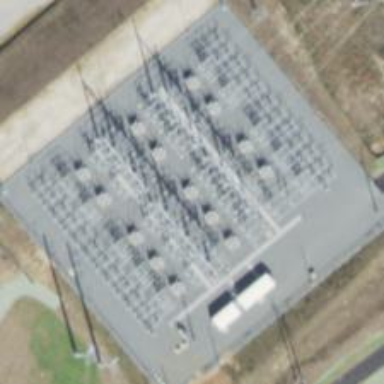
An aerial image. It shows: Switch used for power control.